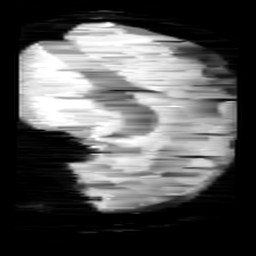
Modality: minIP
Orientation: sagittal
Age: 12
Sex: female
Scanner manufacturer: siemens
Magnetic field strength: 3 T
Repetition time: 0.027 s
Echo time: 0.02 s